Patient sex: M
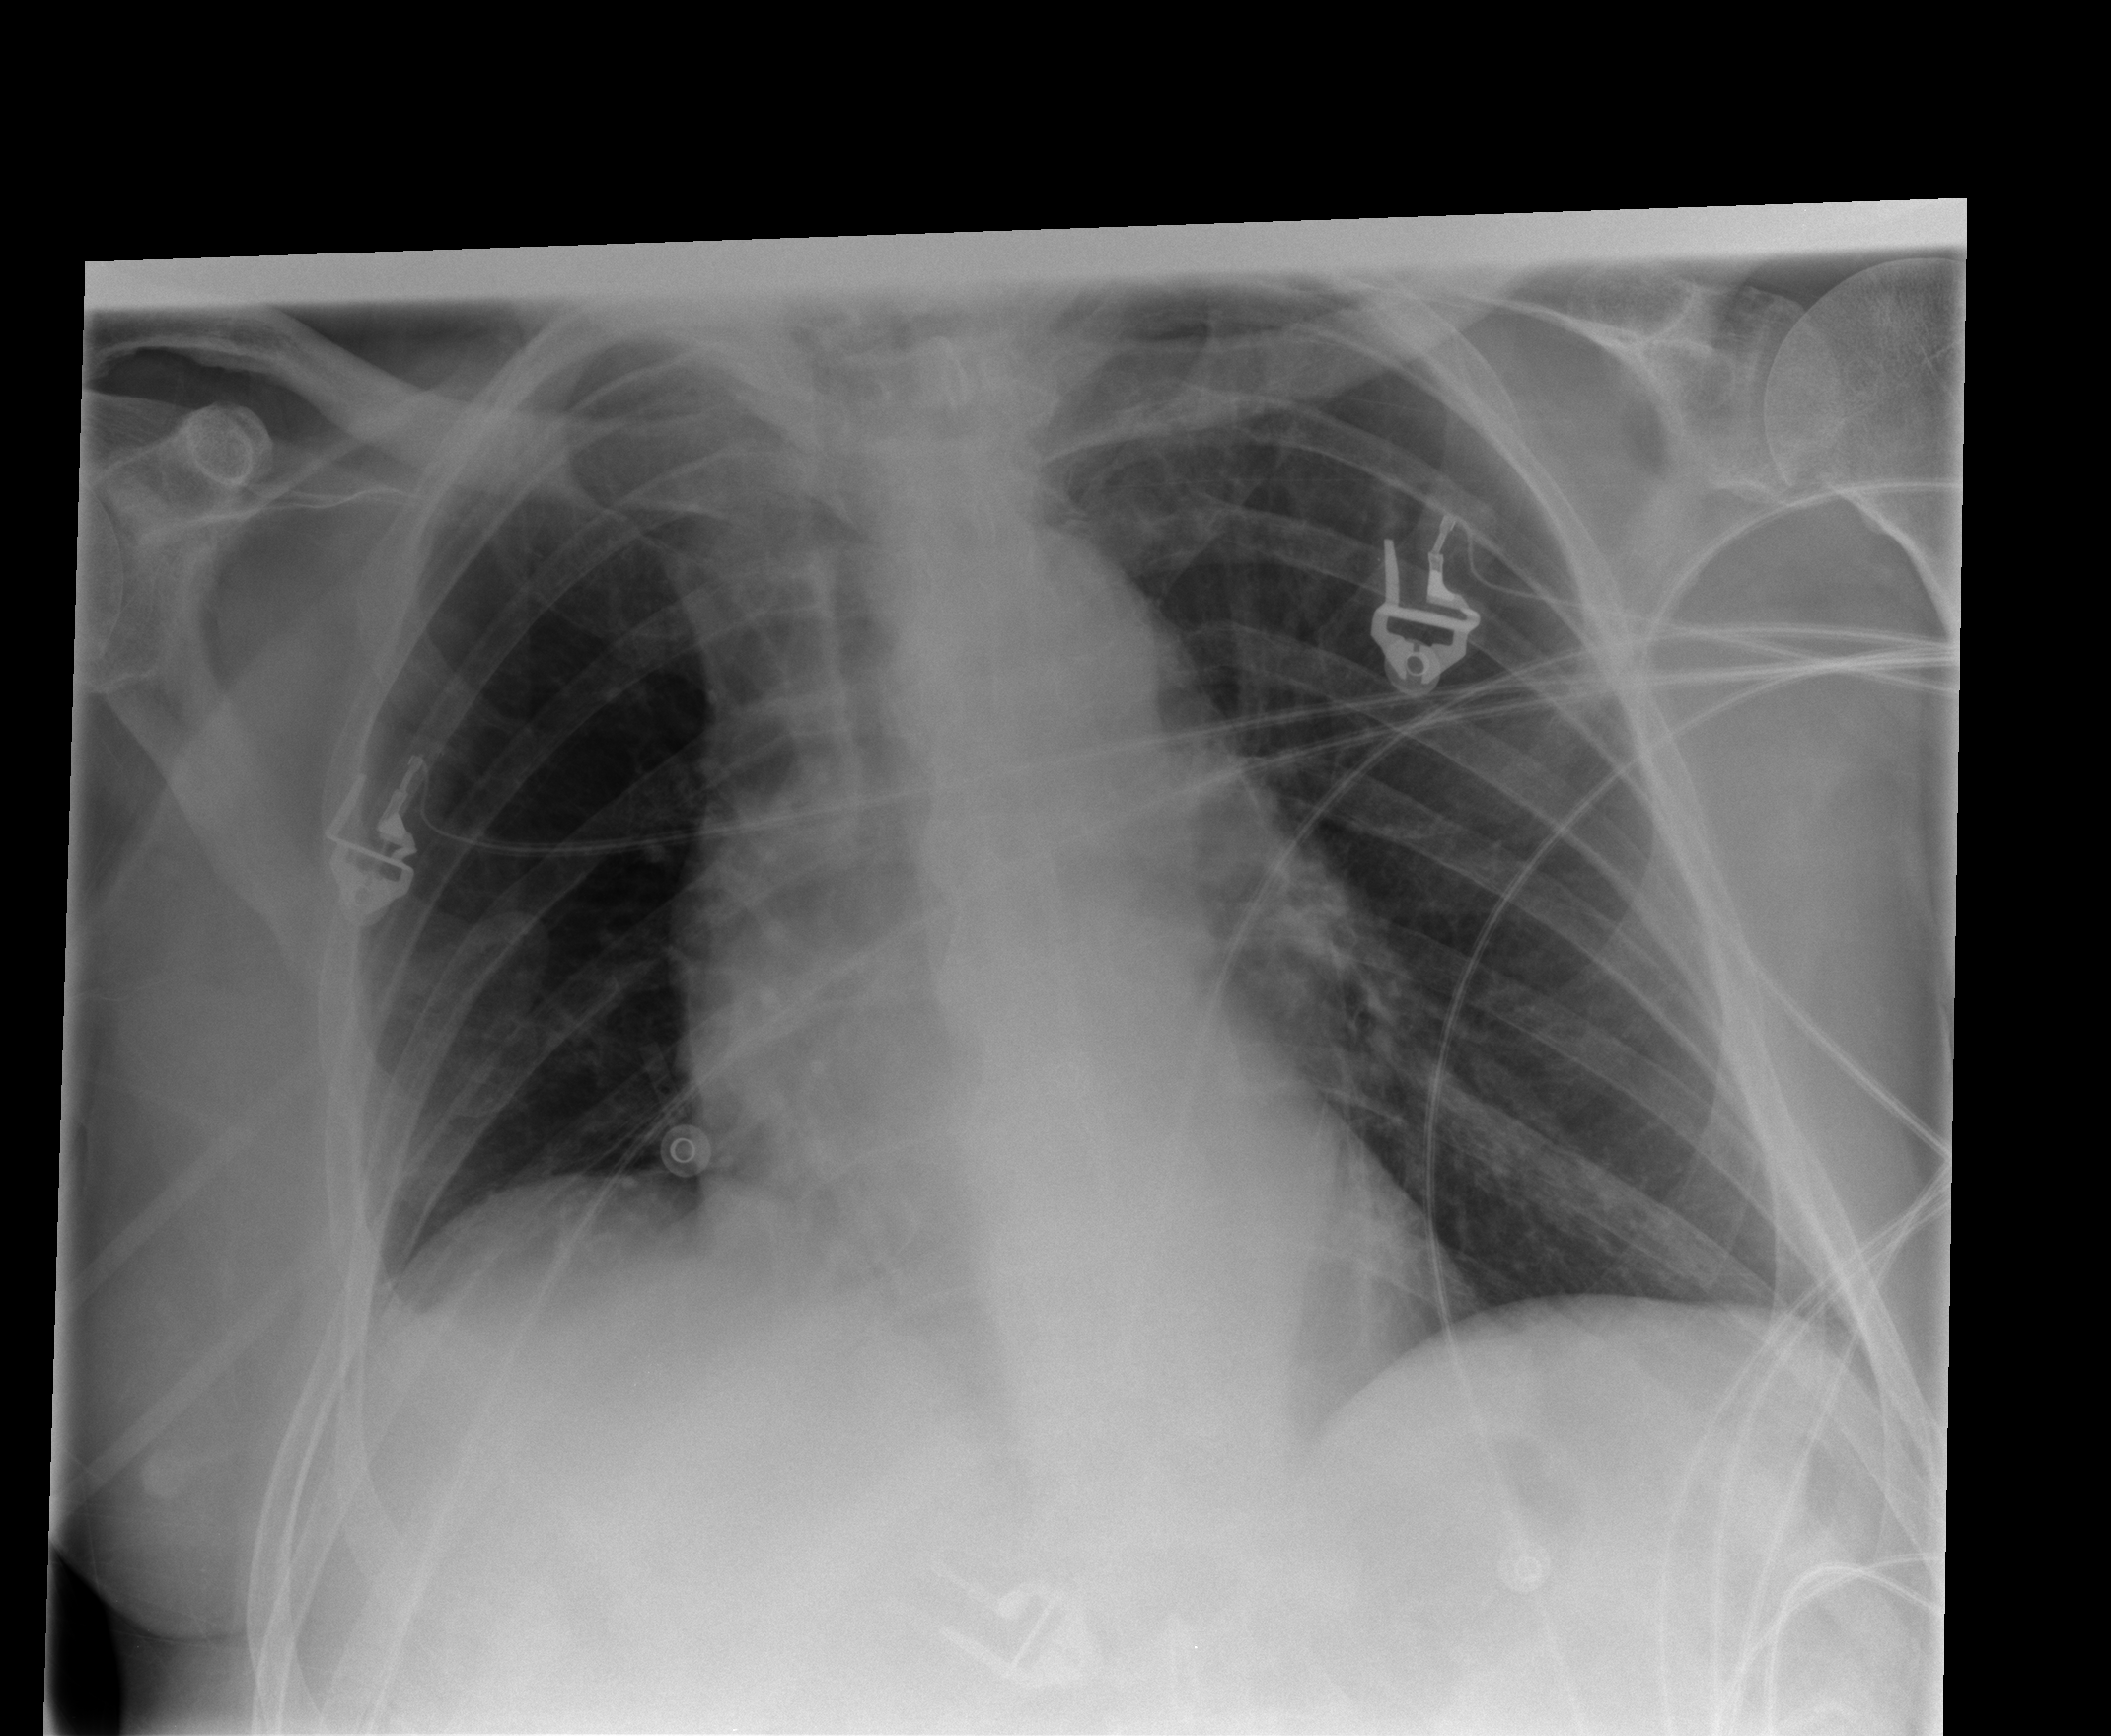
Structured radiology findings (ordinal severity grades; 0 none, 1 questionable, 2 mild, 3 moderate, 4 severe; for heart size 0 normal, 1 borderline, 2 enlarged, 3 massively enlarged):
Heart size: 0
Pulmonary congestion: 0
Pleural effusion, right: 1
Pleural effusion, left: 0
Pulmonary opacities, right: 1
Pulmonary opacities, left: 0
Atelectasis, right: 2
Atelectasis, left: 2